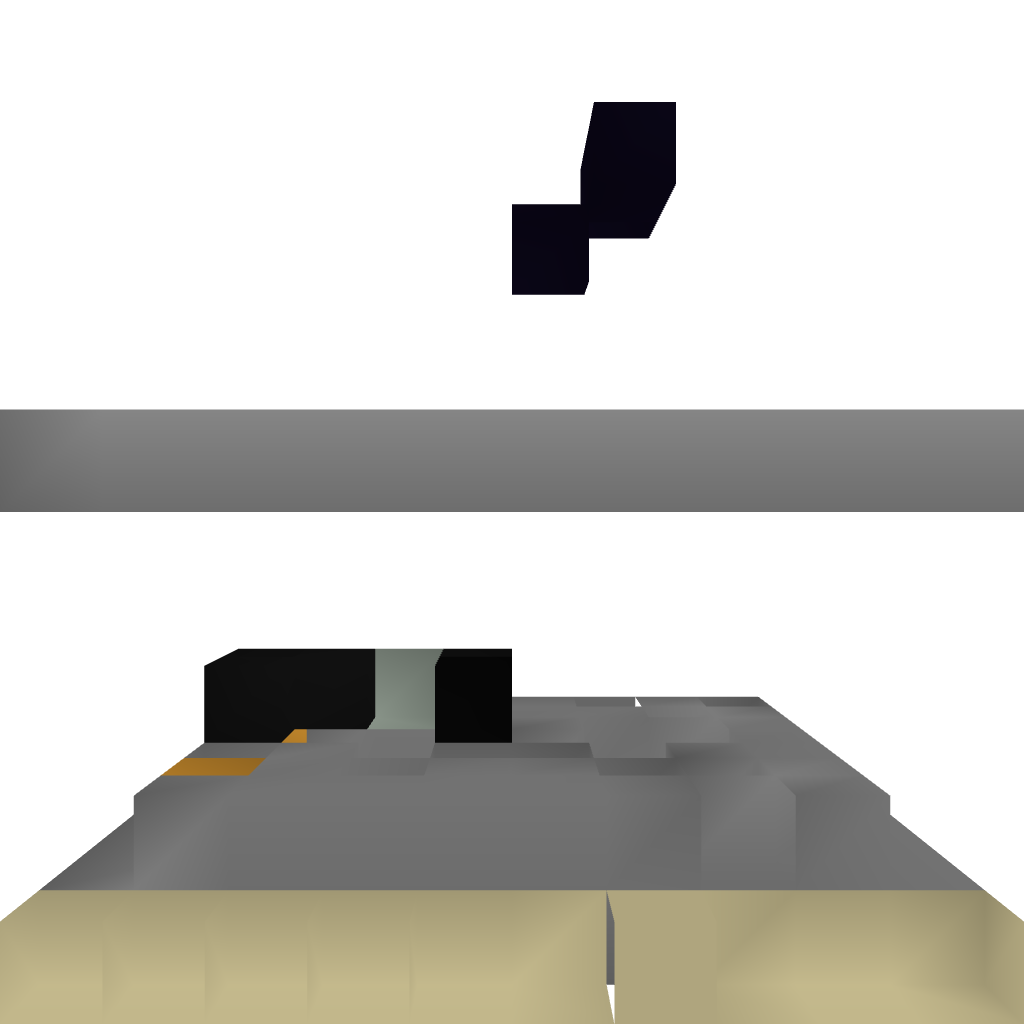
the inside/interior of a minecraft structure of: Cobblestone Generator